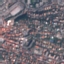
Land use / land cover class: Residential